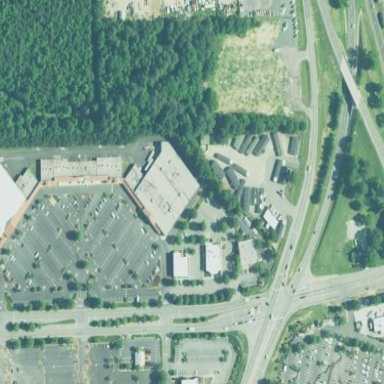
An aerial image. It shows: Commercial building.